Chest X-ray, PA view. Patient: 30 years old, sex F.
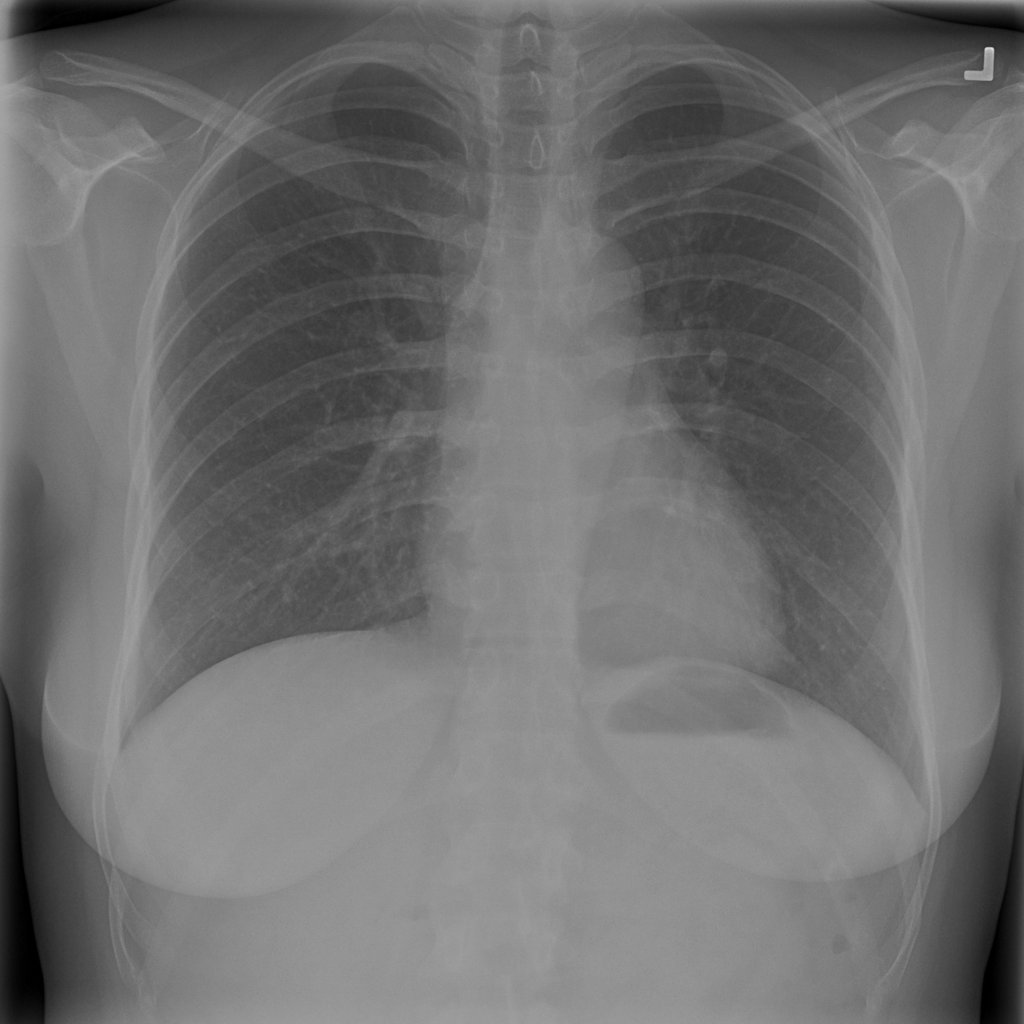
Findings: No Finding